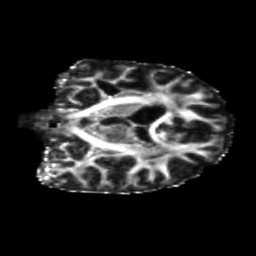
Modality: FA
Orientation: coronal
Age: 37
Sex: female
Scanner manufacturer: siemens
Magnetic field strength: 3 T
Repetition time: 5.25 s
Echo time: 0.08 s